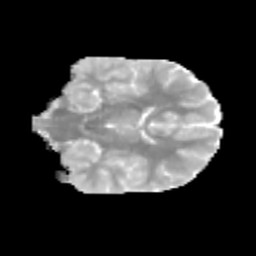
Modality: MD
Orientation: coronal
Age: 11
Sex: male
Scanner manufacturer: siemens
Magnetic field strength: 3 T
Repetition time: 3.8 s
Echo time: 0.07 s